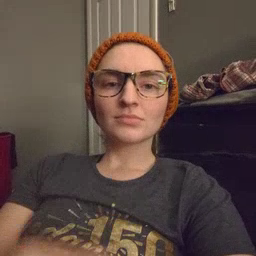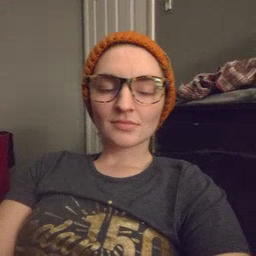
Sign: thirsty